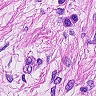
Metastatic tissue present: yes